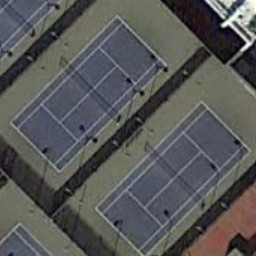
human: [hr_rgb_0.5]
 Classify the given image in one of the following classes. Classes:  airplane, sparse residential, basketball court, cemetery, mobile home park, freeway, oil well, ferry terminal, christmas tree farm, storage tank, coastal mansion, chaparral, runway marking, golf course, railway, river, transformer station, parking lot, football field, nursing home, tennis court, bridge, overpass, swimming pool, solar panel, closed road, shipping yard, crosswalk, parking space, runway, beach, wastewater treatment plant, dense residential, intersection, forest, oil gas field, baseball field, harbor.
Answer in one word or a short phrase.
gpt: tennis court